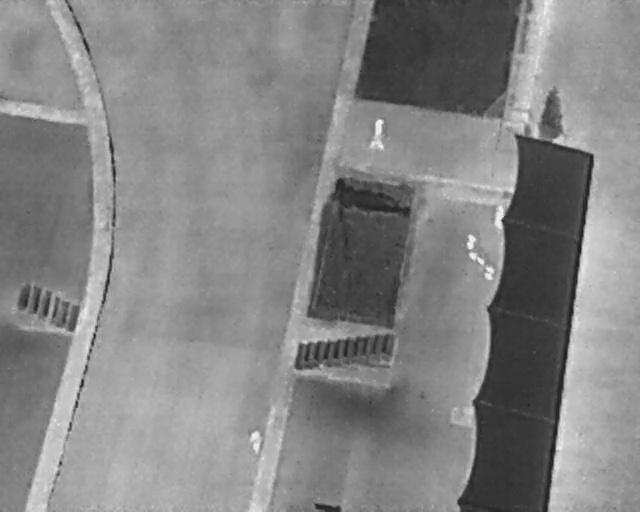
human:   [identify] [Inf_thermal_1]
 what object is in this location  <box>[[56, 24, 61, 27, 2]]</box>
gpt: <ref>1 large person at the top</ref>

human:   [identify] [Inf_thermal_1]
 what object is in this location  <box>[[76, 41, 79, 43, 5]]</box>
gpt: <ref>1 medium person at the right</ref>